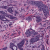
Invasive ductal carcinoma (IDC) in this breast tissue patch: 0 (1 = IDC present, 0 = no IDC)